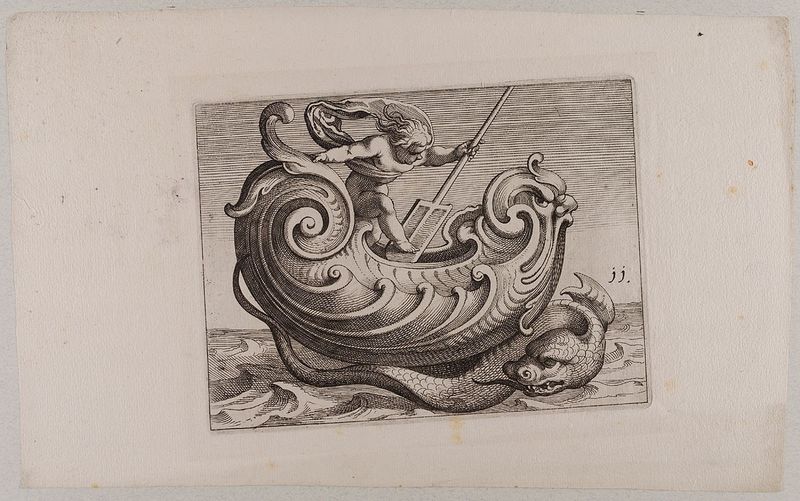
Titel: Blatt 11 aus der Folge 'Newes Schild Büchlein'
Künstler: Lucas Kilian
Standort: Hamburg
Institution: Museum für Kunst und Gewerbe Hamburg
Schlagwörter: meer, wasser, mensch, boot, paddel, schiff, wellen, papier, grafik, graphik, kutter, ornamente, fotografie, photographie, druckgraphik, druckgrafik, stich, schlange, fisch, volute, putten, kupferstich, drachen, amoretten, seeungeheuer, padel, hohe see, gerippt, knorpelwerk, reproduktionen, druckerzeugnisse, dsa, ornamentstich, vorlageblätter